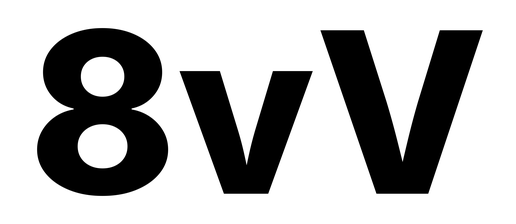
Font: Inter_ExtraBold